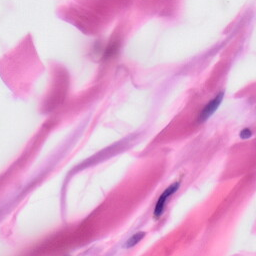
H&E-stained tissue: Skin